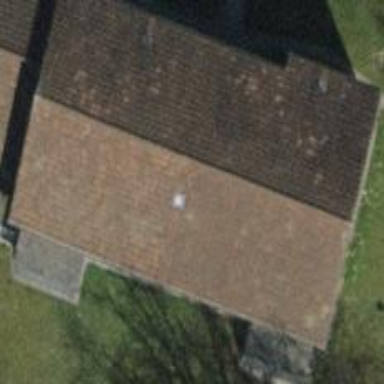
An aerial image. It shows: Building with pitched roof.